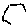
Label: hexagon